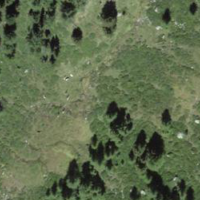
EUNIS habitat code: 31
Species observed at this site:
Ichthyosaura alpestris